Field crop: tomato
Growth stage: 1
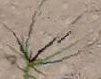
Species: cyperus